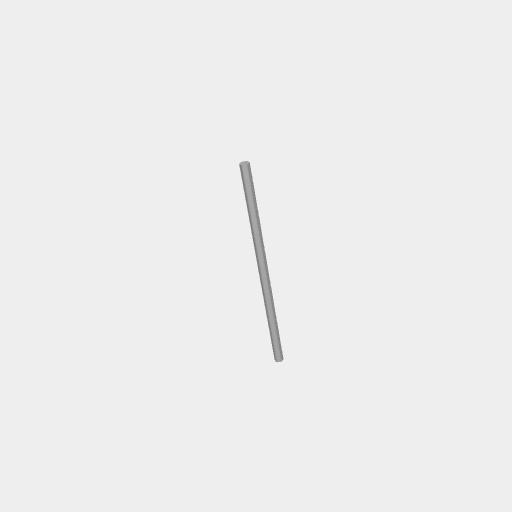
Part: Shaft12ROD288